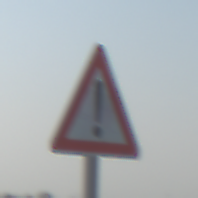
Verkehrszeichen: Gefahrenstelle
Umgebung: Outdoor, Special
Tageszeit: MorningAfternoon
Wetter: Clear
Licht: Natural
Jahreszeit: NotSpecified
Kontrast: HighContrast